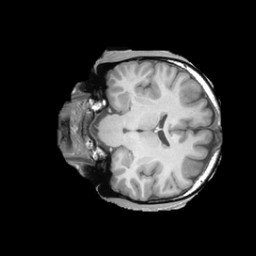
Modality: T1w
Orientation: coronal
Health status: ill
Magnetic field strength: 3 T